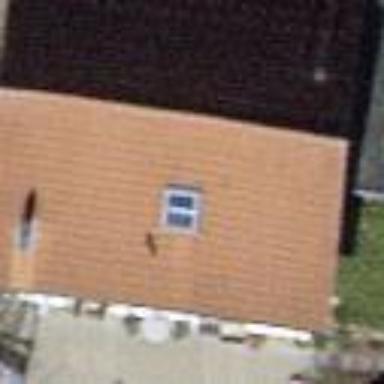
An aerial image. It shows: Gabled roofed house.